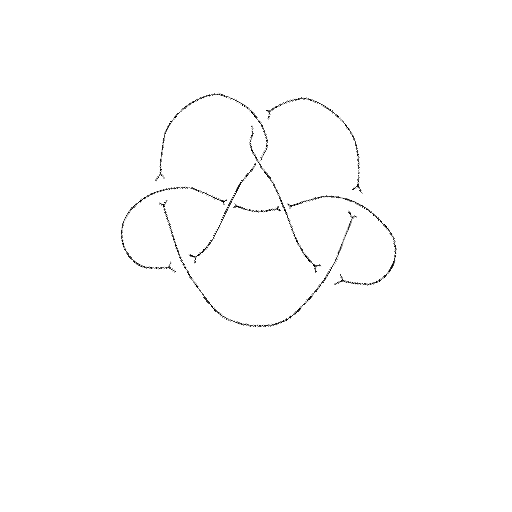
Crossing number: 8